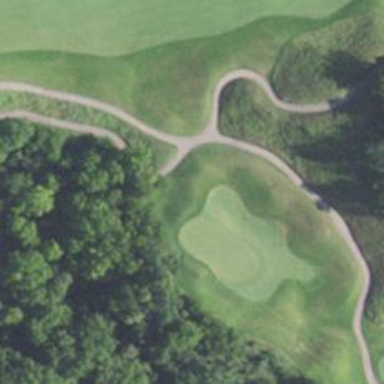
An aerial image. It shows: Path used for both walking and golf.